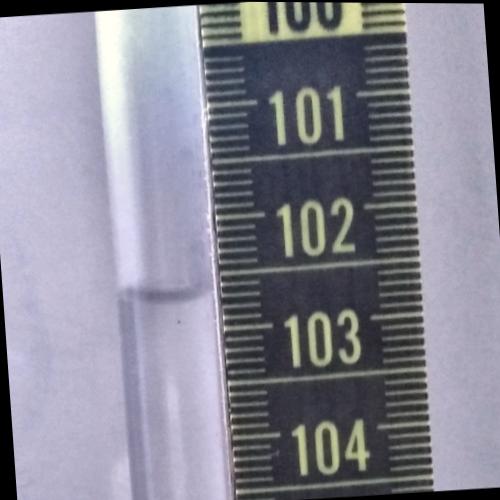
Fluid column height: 102.7 cm